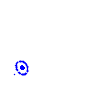
Particle: pion